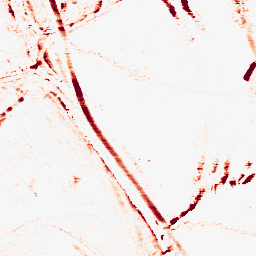
Category: morphological
Decomposition family: morphological_rect
Decomposition parameters: operation: opening
width: 10
height: 3
Upsampling method: regularized
Upsampling parameters: scale: 4
lambda_reg: 0.01
Upsampling scale: 4